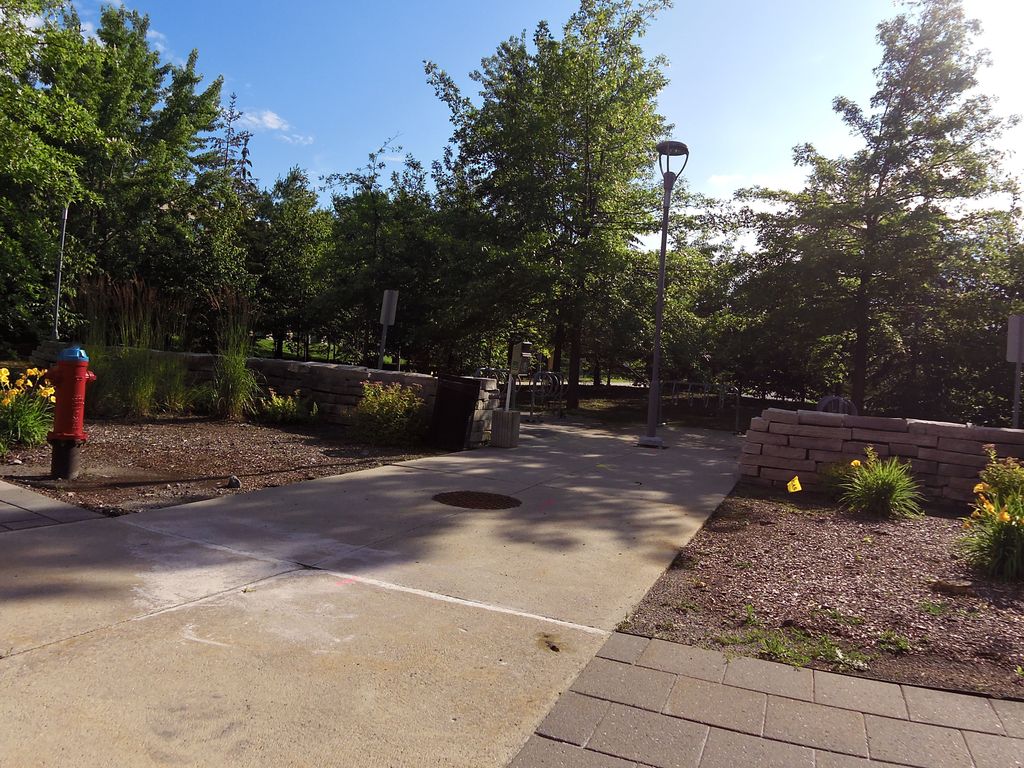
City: ottawa-gatineau